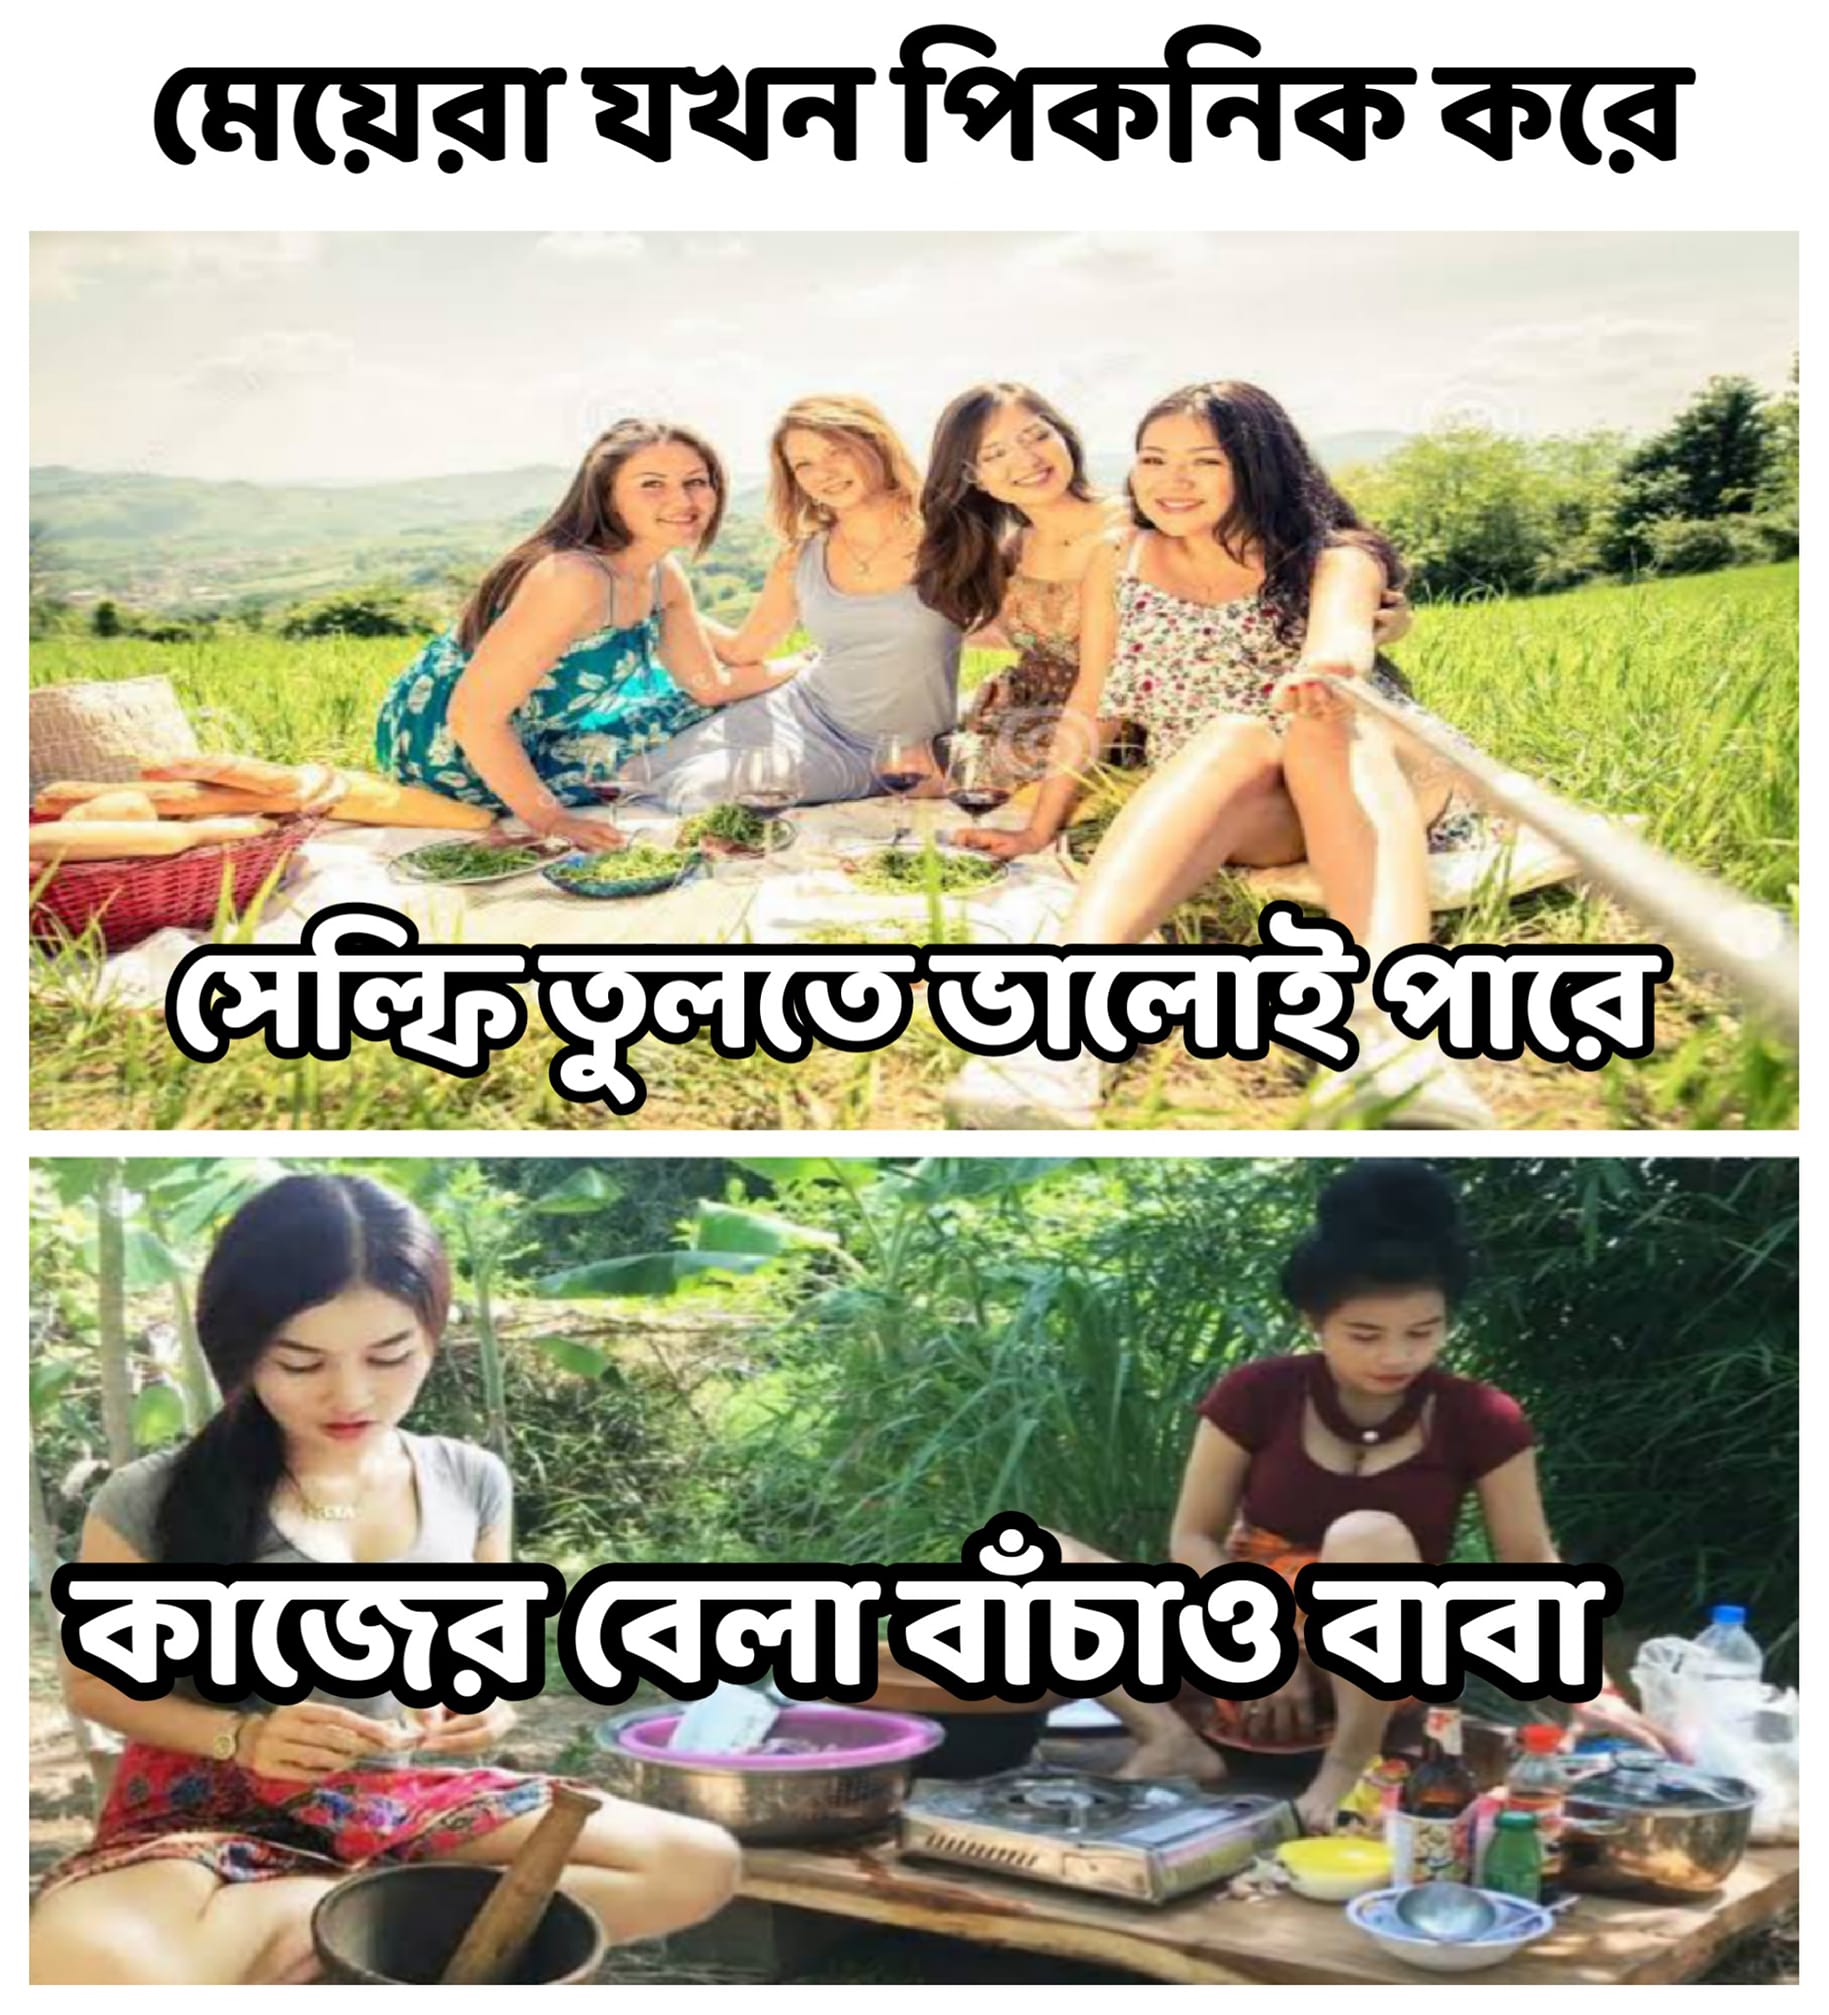
Caption: মেয়েরা যখন পিকনিক করে   সেলফি তুলতে ভালোই পারে    কাজের বেলা বাঁচাও বাবা
Label: hate